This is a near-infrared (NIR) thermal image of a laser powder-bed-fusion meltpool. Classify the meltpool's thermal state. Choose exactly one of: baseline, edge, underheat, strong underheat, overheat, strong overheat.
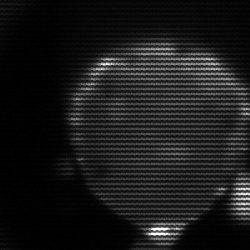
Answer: edge